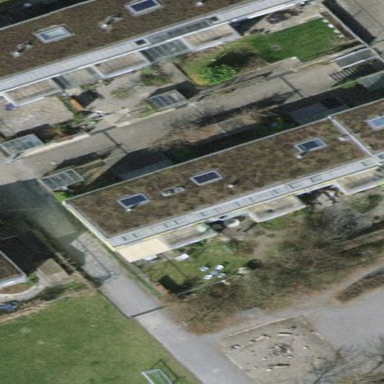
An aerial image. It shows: Flat-roofed terrace building.